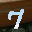
Label: 7